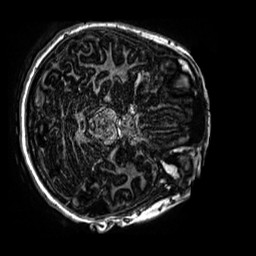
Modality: MP2RAGE
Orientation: axial
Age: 12
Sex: female
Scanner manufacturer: siemens
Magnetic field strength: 3 T
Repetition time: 4 s
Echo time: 0.00299 s